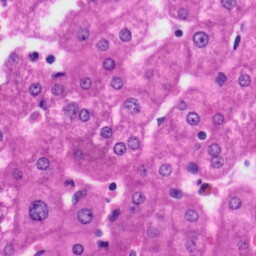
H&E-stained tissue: Liver